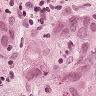
Metastatic tissue present: yes